The image is a wavelet scalogram (time versus scale/frequency) of a rolling-element bearing's vibration signal. Diagnose the bearing from this image, choosing from: normal, inner_race, outer_race, ball.
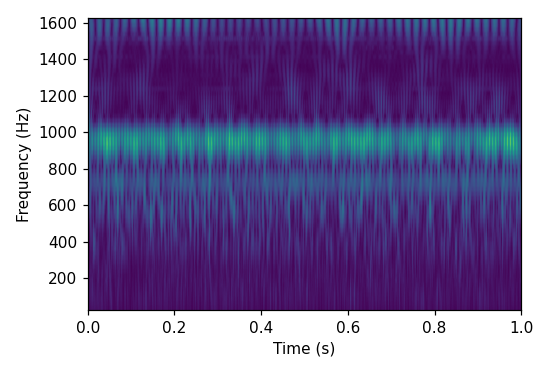
Answer: normal